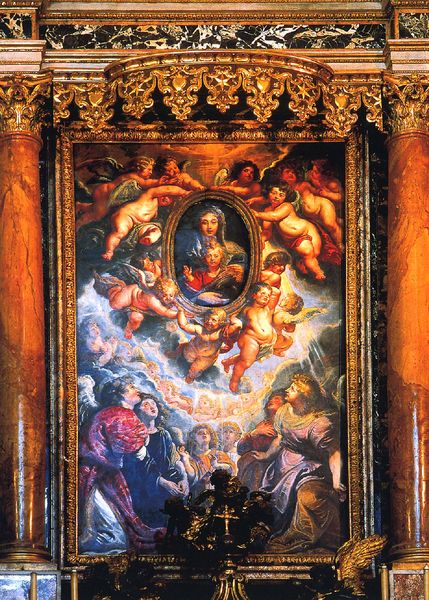
Titel: Engel verehren die Madonna della Vallicella
Künstler: Peter Paul Rubens
Standort: Rom, Santa Maria in Vallicella (Santa Nuova) (EU - I - Latium)
Schlagwörter: himmel, rubens, marmor, säule, säulen, barock, rahmen, bild, bildnis, kirche, gold, kind, engel, angst, tafel, vergoldet, kreuz, strahlen, altar, christus, jesus, erscheinung, putten, maria, madonna, anbetung, auferstehung, altarbild, himmelfahrt, jesuskind, retabel, madonna mit kind, madoone